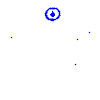
Particle: kaon